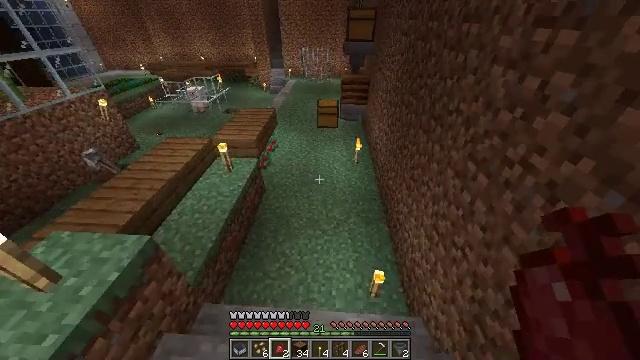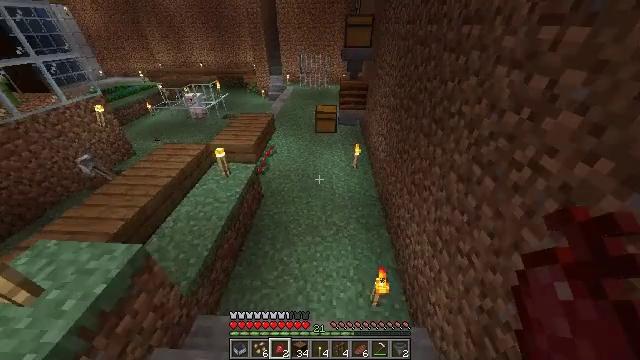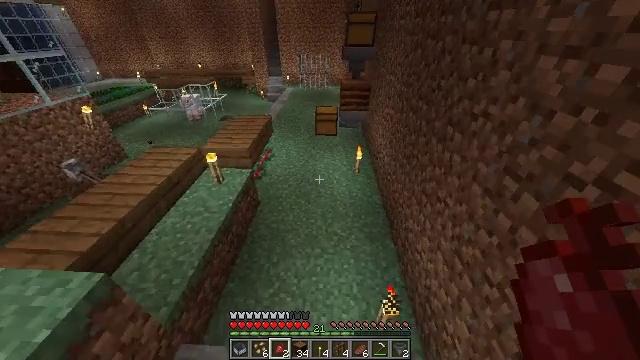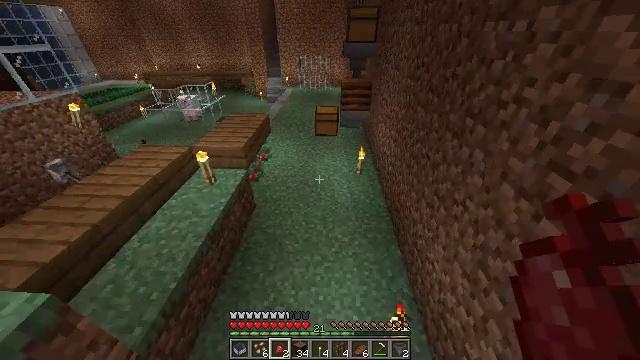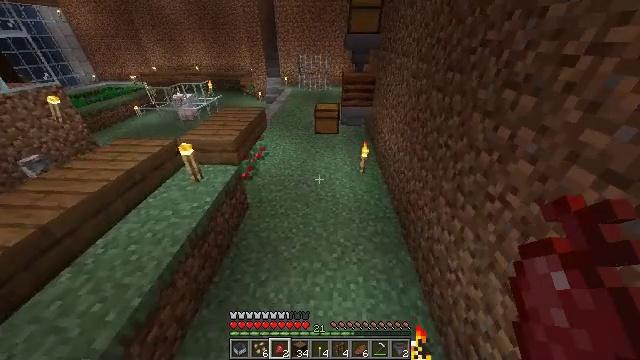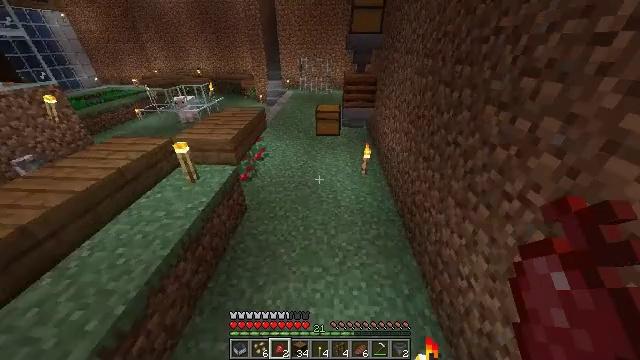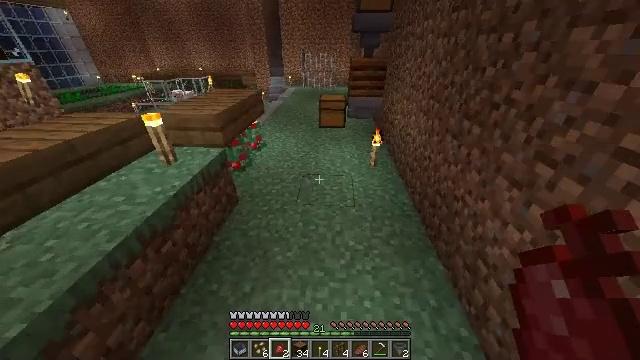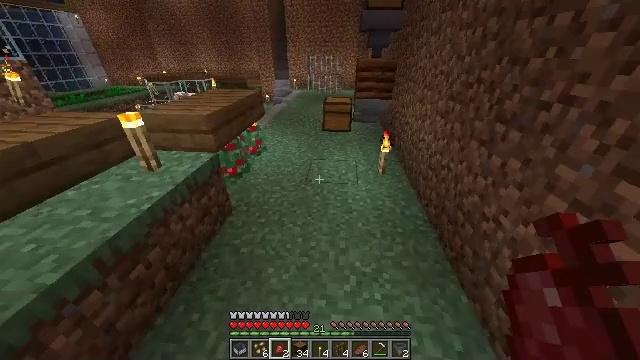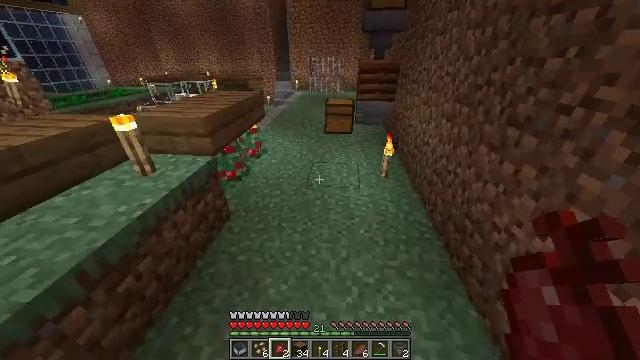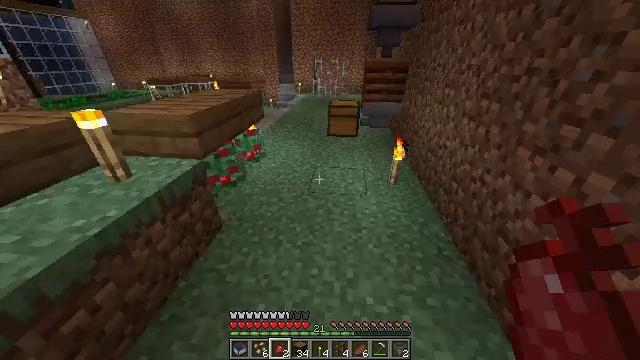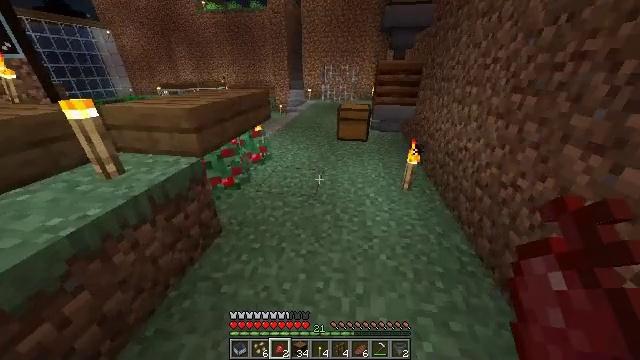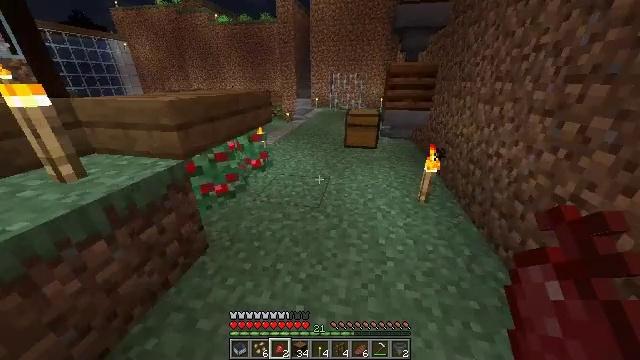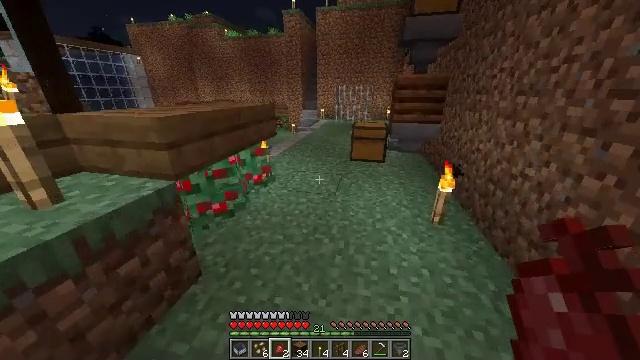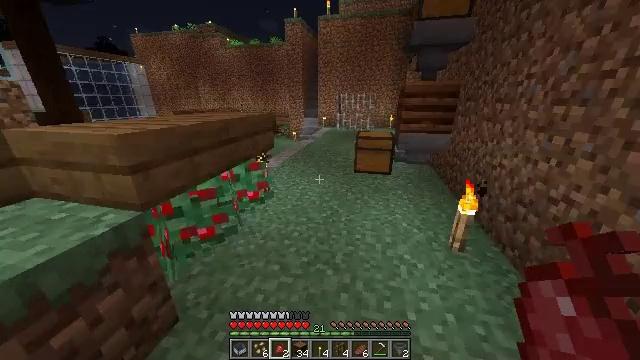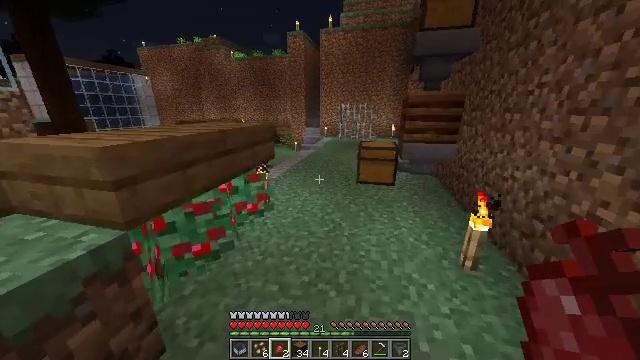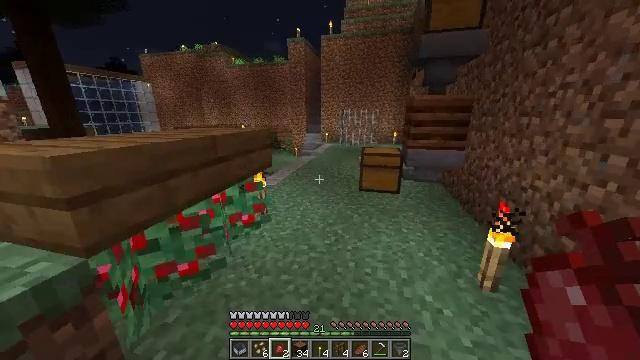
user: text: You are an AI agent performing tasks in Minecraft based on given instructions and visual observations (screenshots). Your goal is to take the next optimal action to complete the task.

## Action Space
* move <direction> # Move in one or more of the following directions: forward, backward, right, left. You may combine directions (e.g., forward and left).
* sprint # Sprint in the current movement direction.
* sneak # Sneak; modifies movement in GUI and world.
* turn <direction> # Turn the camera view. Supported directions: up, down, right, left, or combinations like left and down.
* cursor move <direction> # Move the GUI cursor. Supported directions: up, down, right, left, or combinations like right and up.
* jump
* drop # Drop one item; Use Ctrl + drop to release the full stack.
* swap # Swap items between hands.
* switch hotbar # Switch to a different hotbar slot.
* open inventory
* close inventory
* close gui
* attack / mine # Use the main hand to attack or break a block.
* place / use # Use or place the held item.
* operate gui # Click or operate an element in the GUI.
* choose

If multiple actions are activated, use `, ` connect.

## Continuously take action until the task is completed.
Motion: motion action
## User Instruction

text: Pull up beetroots from the soil.
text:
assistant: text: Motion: move forward, turn up
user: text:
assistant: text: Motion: move forward, sprint
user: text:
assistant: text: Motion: move forward, sprint
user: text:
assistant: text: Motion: move forward, sprint, turn up
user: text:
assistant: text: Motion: move forward, sprint, turn up
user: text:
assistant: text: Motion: move forward, turn up
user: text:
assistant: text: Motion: move forward, turn left and up
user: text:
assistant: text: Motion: move forward
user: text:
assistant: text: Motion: move forward
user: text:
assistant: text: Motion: move forward, sprint, turn left and up
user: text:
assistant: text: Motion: move forward, sprint, turn left and up
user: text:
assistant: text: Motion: move forward, sprint, turn left and up
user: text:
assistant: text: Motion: move forward, sprint, turn up
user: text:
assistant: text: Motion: move forward, turn up
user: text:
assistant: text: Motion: move forward, turn up
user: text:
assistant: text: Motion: move forward
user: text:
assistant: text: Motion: move forward
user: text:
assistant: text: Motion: move forward
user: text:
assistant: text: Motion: move forward
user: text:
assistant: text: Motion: move forward, sprint
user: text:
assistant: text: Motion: move forward, sprint
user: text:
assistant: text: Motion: move forward, sprint
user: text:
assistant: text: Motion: move forward
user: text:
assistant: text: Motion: move forward
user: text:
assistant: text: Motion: move forward
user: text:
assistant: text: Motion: move forward
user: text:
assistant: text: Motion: move forward
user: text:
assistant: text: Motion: move forward
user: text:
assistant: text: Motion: move forward, sprint, turn right
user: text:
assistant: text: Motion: move forward, sprint, turn right